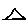
Label: triangle